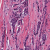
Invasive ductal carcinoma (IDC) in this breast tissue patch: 1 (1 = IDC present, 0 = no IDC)